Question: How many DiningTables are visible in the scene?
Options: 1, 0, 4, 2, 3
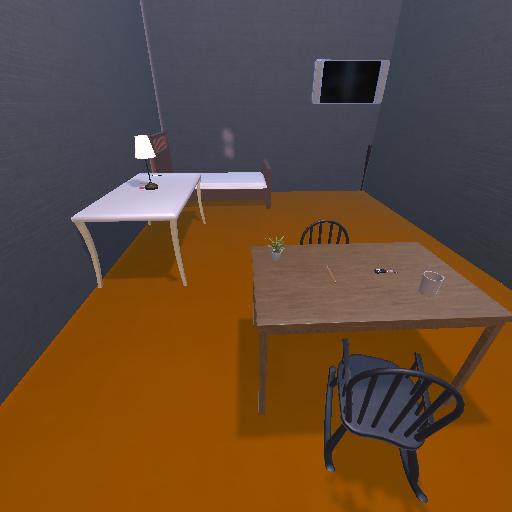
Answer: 1